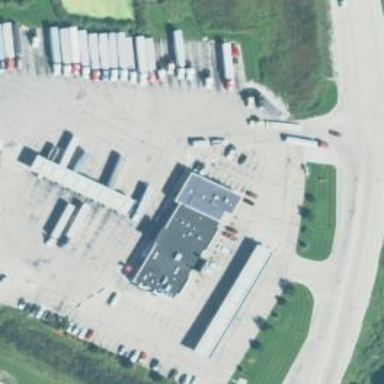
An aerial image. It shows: Fuel station.